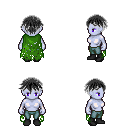
a pixel art fantasy rpg character, female body template, dark elf, purple skin, green tattered cape, teal pants, gray short bangs hairstyle, black shoes, four views (front, back, left, right), 2x2 character sprite sheet, small pixel art, hard edges, no anti-aliasing